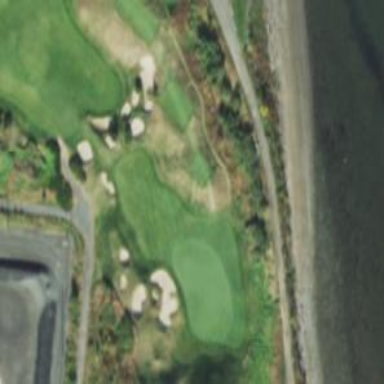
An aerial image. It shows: Grassy area designated as golf fairway.